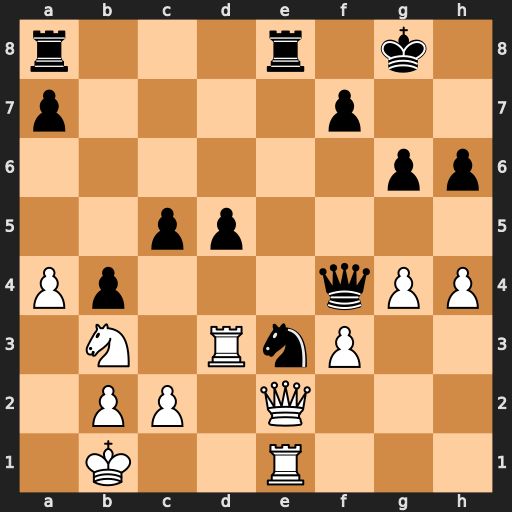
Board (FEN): r3r1k1/p4p2/6pp/2pp4/Pp3qPP/1N1RnP2/1PP1Q3/1K2R3
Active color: w
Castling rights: -
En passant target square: -
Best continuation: Rxe3 Rxe3 Qxe3 Qxe3 Rxe3